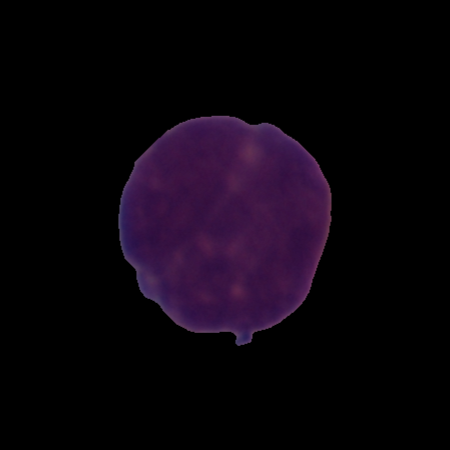
Label: cancer